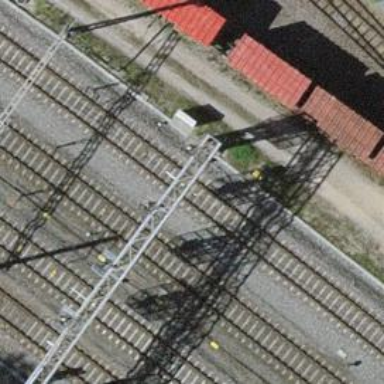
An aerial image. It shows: Single railway track with electrification through contact line.